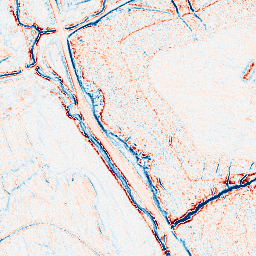
Category: edge_preserving
Decomposition family: anisotropic_diffusion
Decomposition parameters: iterations: 20
kappa: 50
gamma: 0.05
Upsampling method: lanczos
Upsampling parameters: scale: 2
Upsampling scale: 2